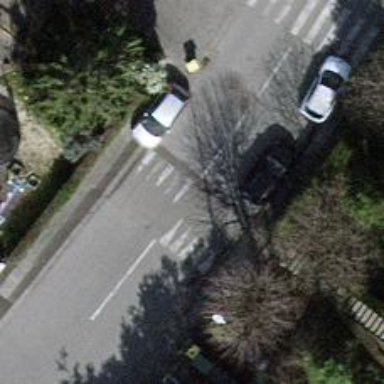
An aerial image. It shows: Bump for traffic calming.